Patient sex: M
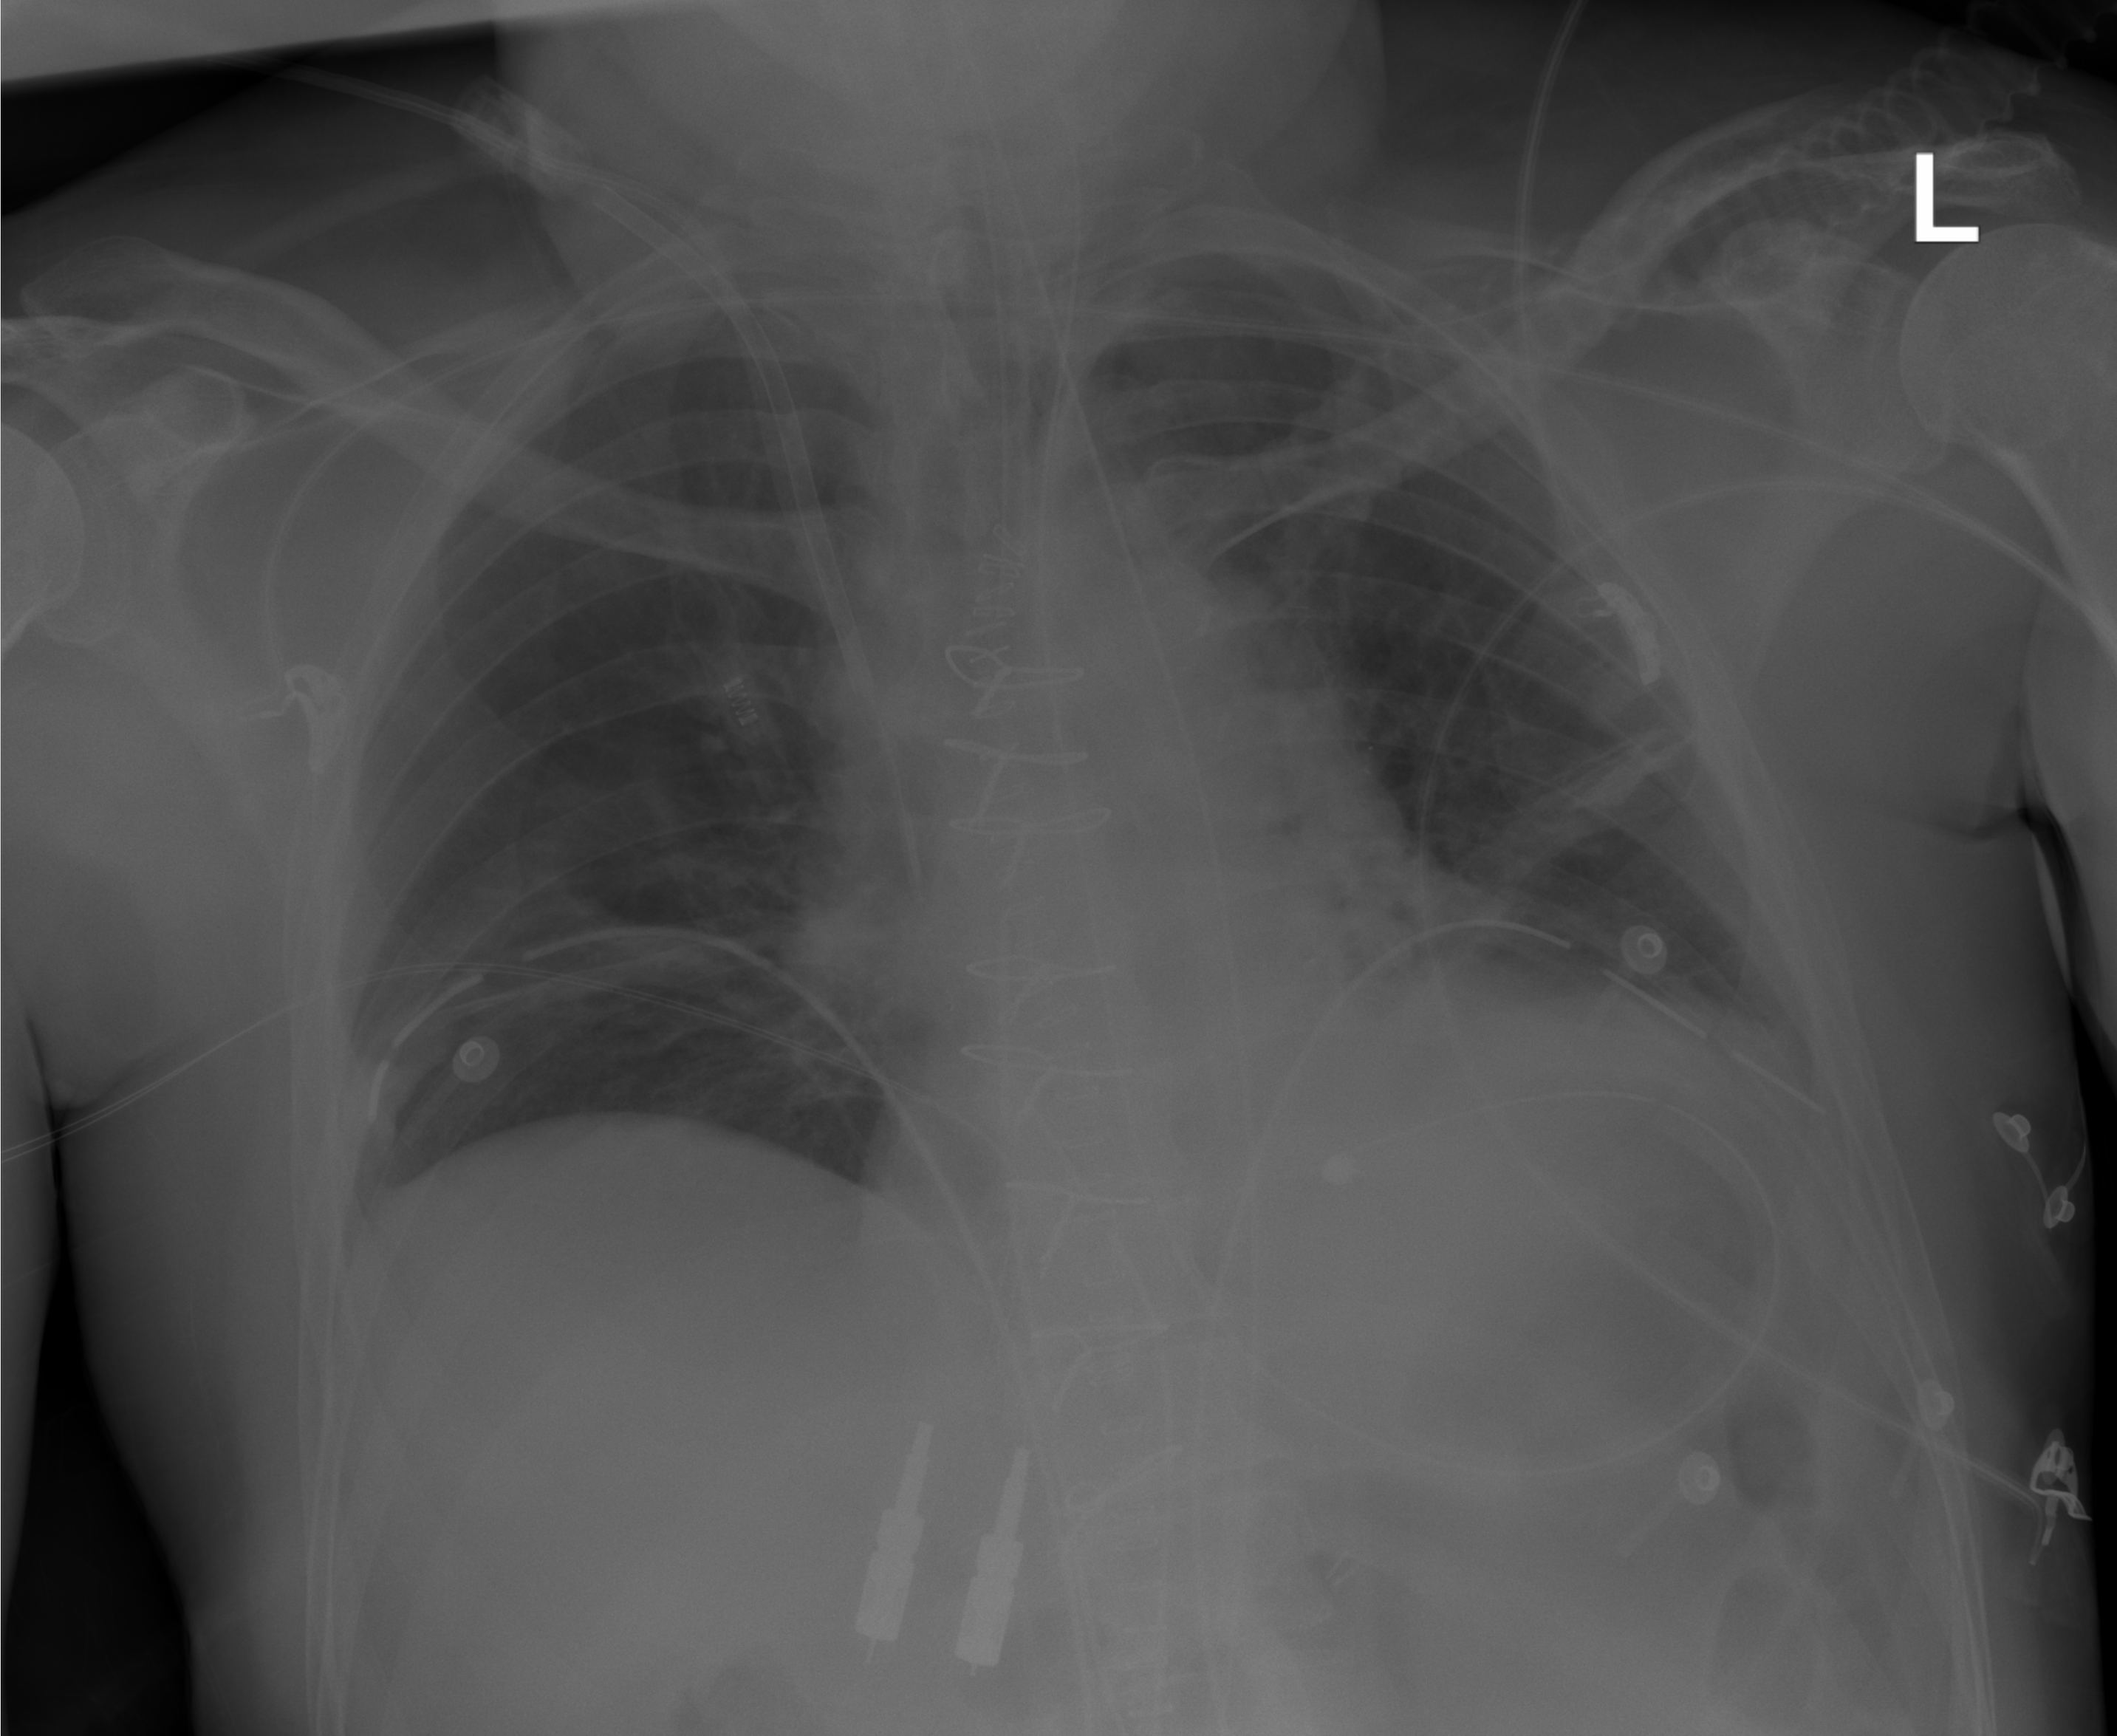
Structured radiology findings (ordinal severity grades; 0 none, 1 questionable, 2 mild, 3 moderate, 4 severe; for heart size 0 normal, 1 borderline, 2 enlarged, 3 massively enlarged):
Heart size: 0
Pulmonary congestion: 0
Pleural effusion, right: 1
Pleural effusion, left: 1
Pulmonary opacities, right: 0
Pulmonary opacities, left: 0
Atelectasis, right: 0
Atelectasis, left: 2